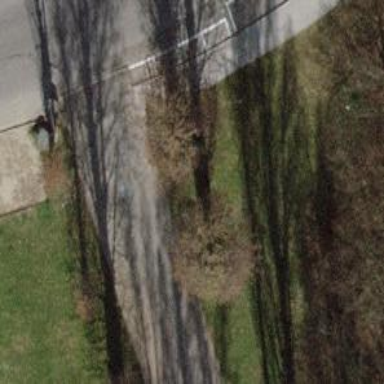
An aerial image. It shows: Bollard.